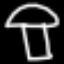
Label: mushroom